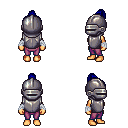
a pixel art fantasy rpg character, female body template, human, tanned skin, steel chest armor, magenta pants, blue short topknot hairstyle, metal helm, white cloth bandages, four views (front, back, left, right), 2x2 character sprite sheet, small pixel art, hard edges, no anti-aliasing